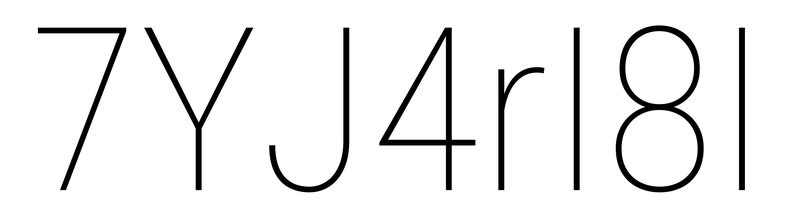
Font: Roboto_Condensed_Thin